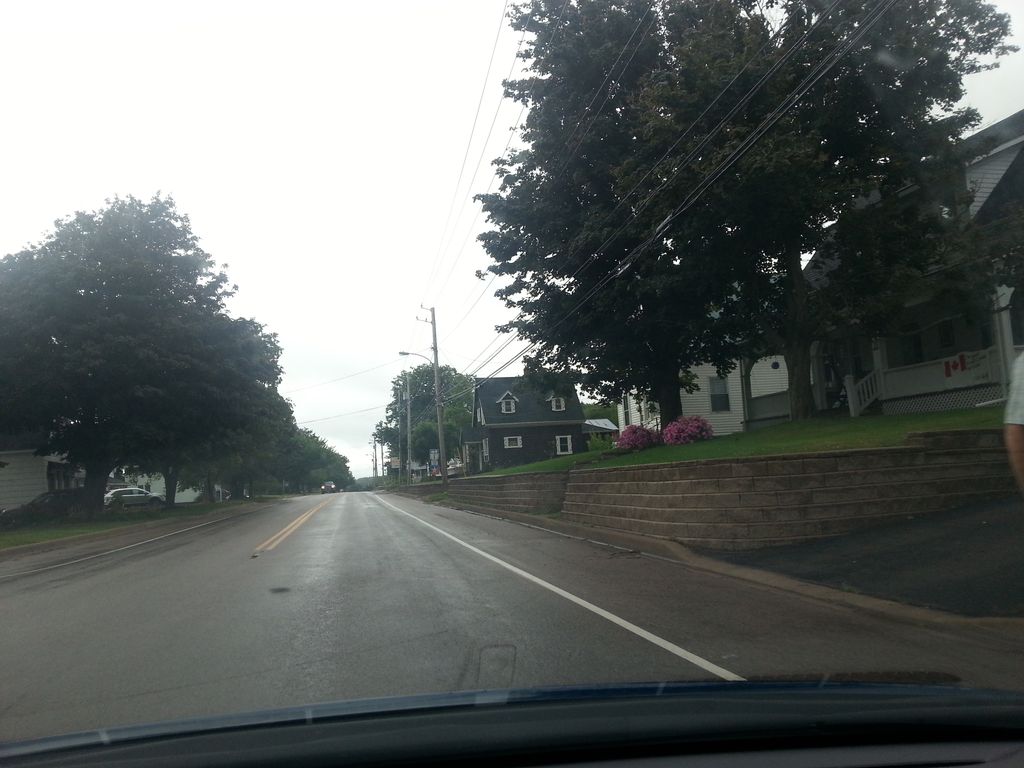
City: charlottetown